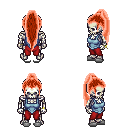
a pixel art fantasy rpg character, male body template, skeleton, blue vest, red pants, red extra-long topknot hairstyle, bracelets, white slippers, four views (front, back, left, right), 2x2 character sprite sheet, small pixel art, hard edges, no anti-aliasing